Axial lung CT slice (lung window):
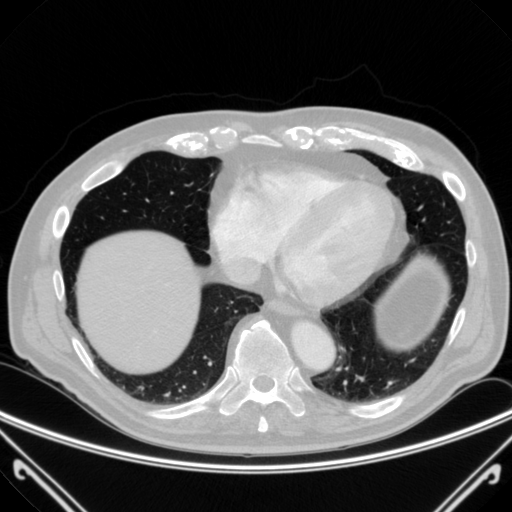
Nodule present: no